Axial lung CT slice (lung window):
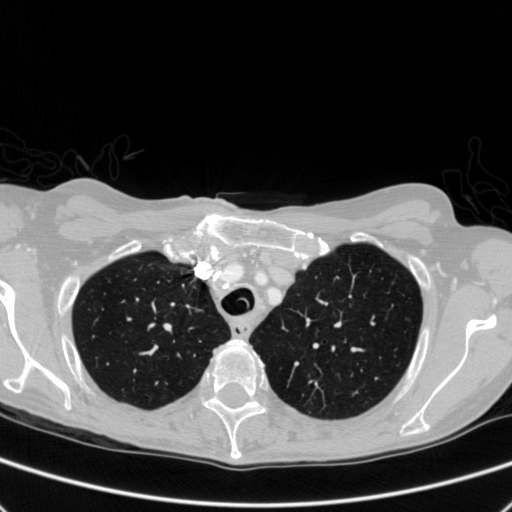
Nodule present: no